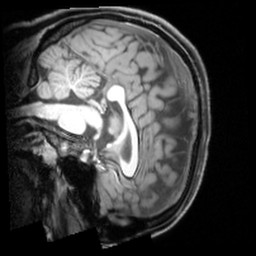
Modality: T1w
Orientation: sagittal
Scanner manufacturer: siemens
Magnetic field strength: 3 T
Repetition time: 1.9 s
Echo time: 0.00397 s